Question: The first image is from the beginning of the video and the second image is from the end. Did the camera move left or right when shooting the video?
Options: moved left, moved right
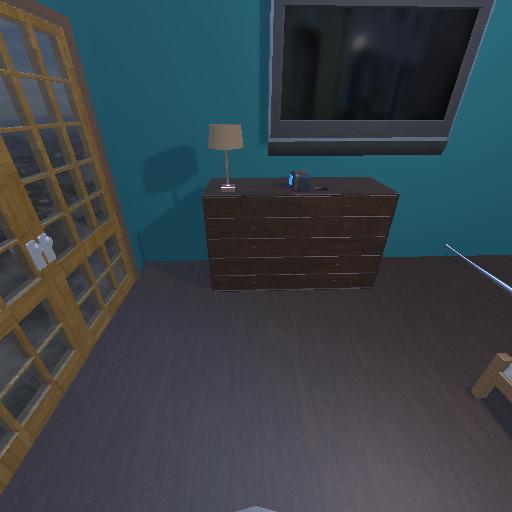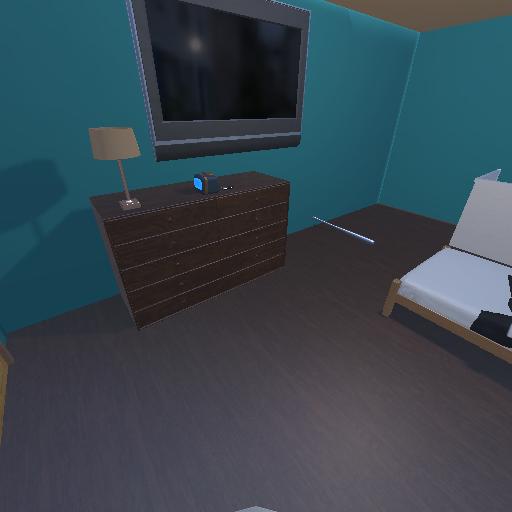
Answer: moved left